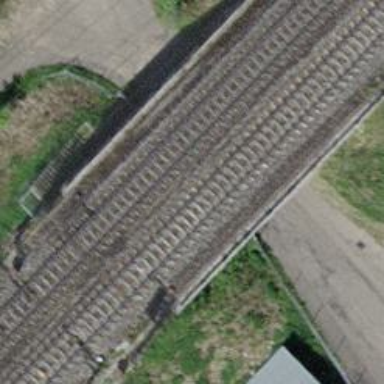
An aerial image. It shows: Bridge with electrified rail tracks and contact line.